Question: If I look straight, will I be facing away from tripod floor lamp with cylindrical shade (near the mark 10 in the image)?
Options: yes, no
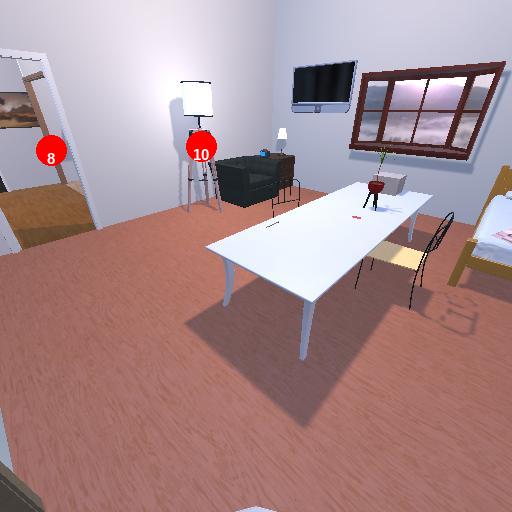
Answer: yes